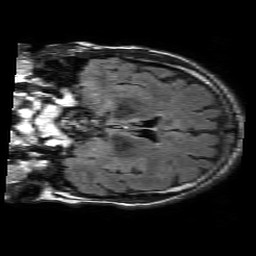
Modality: FLAIR
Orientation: coronal
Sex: male
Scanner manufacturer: philips
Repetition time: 11 s
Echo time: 0.125 s